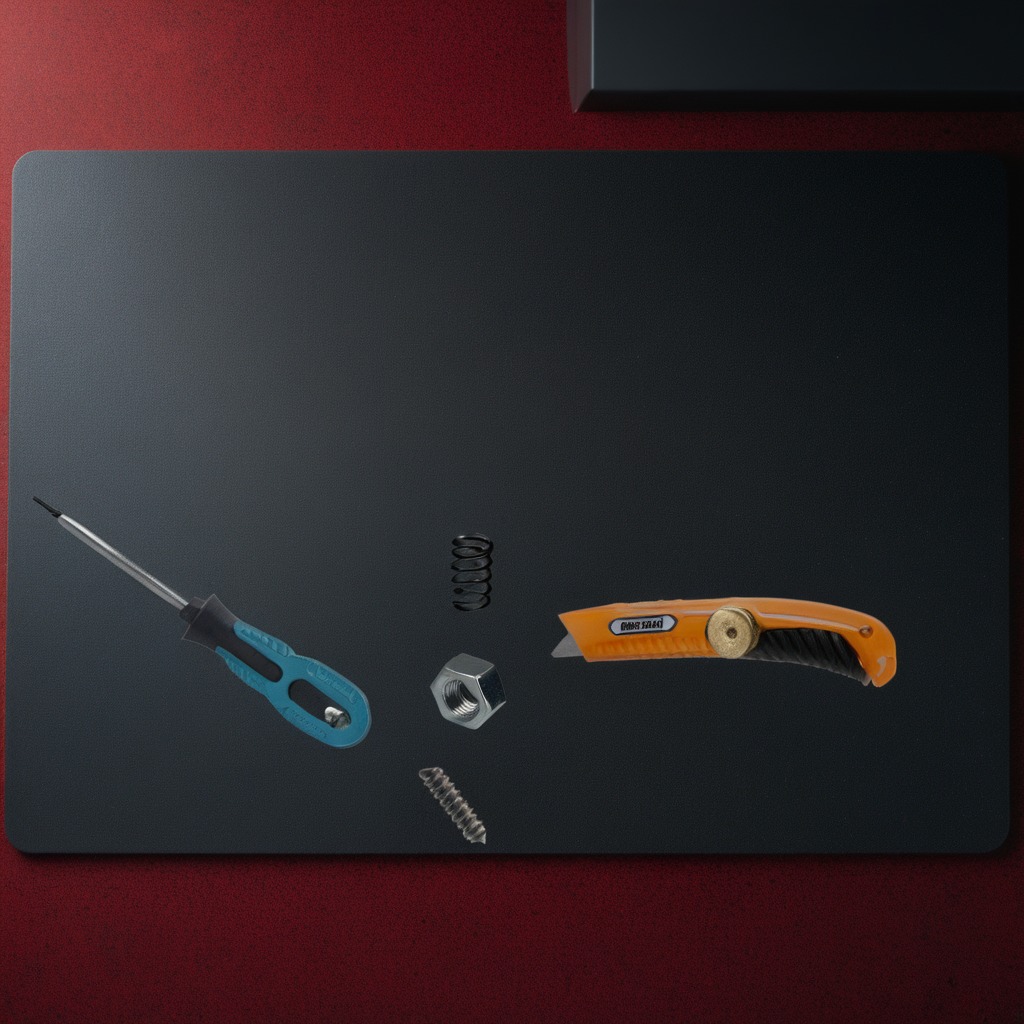
A utility knife, a metal machine screw, a coiled metal spring, a screwdriver, and a metal nut are lying on the clean granite tabletop.